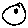
Label: moon